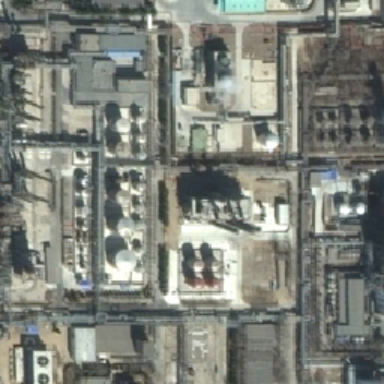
A storage tank with many white or gray domes on land .